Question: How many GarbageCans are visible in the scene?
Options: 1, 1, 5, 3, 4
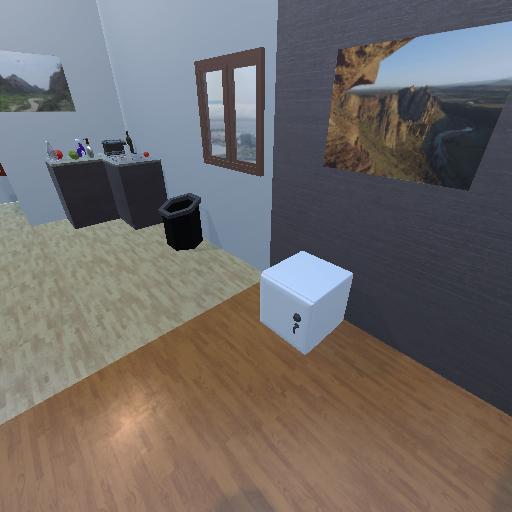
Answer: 1